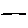
Label: line